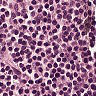
Metastatic tissue present: no